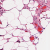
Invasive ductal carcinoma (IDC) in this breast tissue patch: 0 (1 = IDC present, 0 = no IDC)